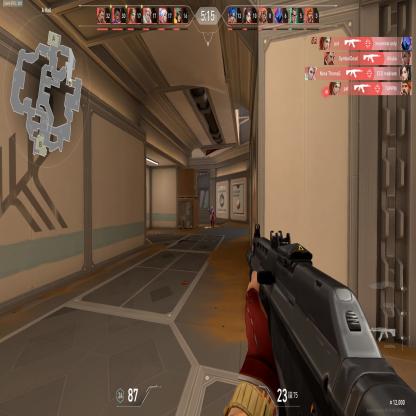
Label: enemy